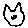
Label: cat